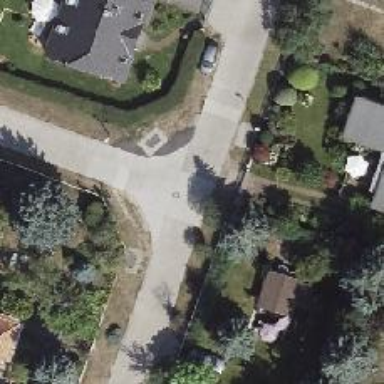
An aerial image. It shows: Residential road with concrete surface.